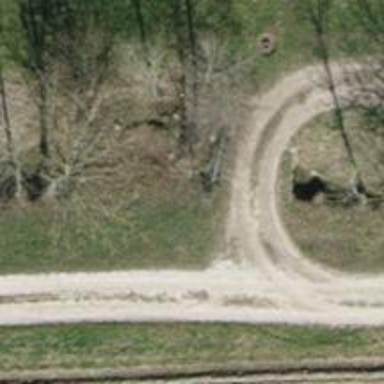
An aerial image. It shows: Culvert tunnel.